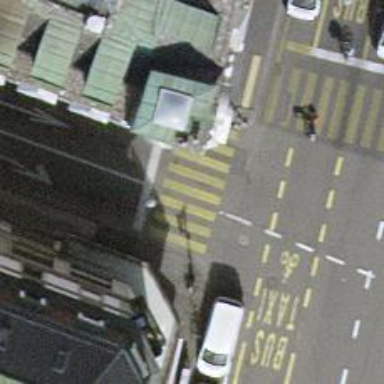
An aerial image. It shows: Crossing with traffic signals.